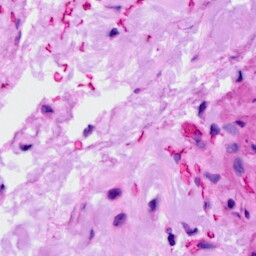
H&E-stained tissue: Ovarian